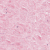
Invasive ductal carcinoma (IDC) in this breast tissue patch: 0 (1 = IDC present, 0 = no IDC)